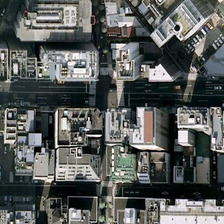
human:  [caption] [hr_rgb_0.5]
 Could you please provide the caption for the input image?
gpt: many buildings are in a commercial area .

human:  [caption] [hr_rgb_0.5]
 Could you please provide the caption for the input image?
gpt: many buildings are in a commercial area .

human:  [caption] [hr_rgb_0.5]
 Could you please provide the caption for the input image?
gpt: many buildings are in a commercial area .

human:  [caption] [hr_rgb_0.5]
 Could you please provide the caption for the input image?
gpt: many buildings are in a commercial area .

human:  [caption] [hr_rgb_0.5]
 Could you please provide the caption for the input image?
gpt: many buildings are in a commercial area .